The trace is the raw vibration amplitude of a rotating bearing as a function of time. Determine the bearing's health state. Answer with exactly one of: normal, inner_race, outer_race, ball.
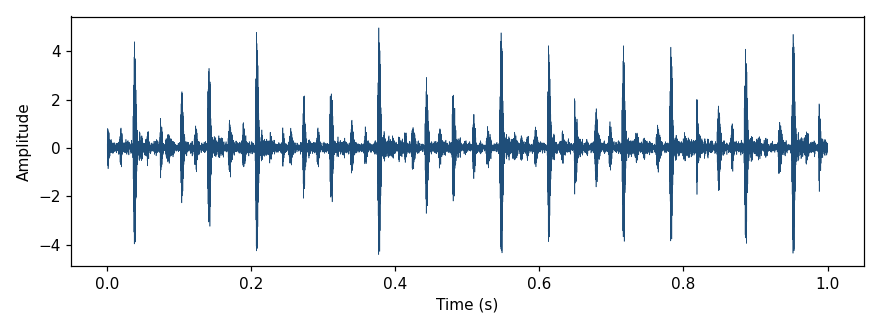
Answer: outer_race